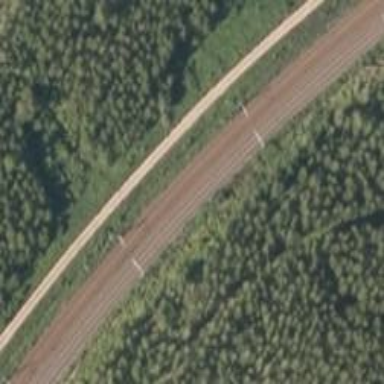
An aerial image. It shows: Electrified rail siding with contact line.